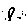
Label: moon